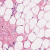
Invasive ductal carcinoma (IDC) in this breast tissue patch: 0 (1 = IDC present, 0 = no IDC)